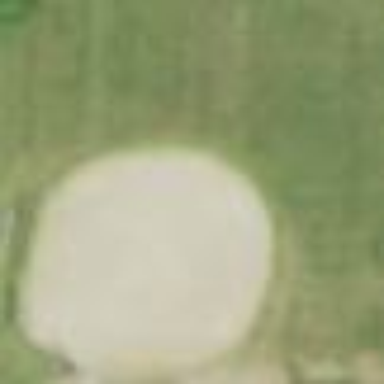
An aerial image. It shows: Softball pitch for leisure and sport activities.